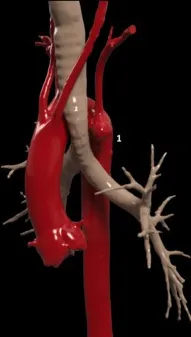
Pre-interventional 3D model. Lateral.
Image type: radiology (ct)